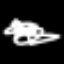
Label: squiggle